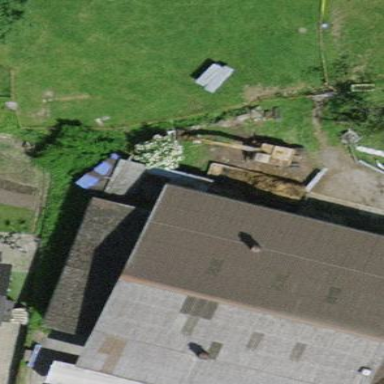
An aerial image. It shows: Cowshed building.